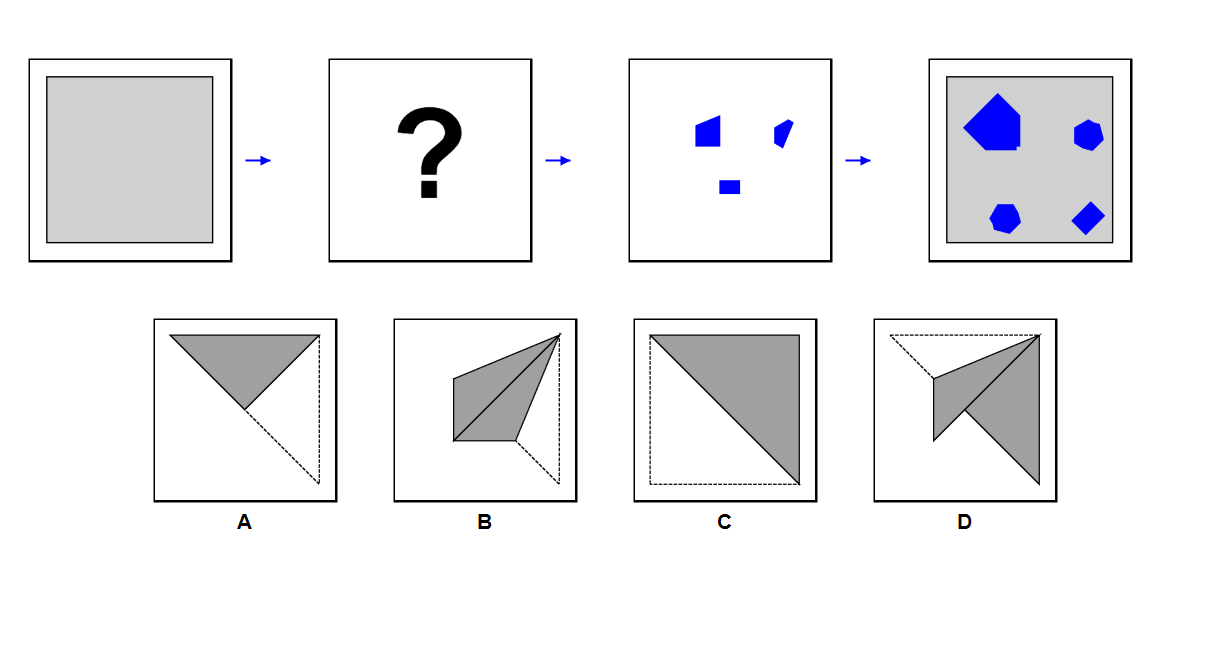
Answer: A